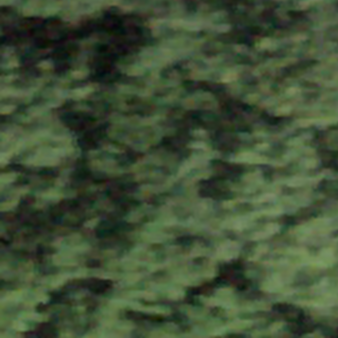
Label: other